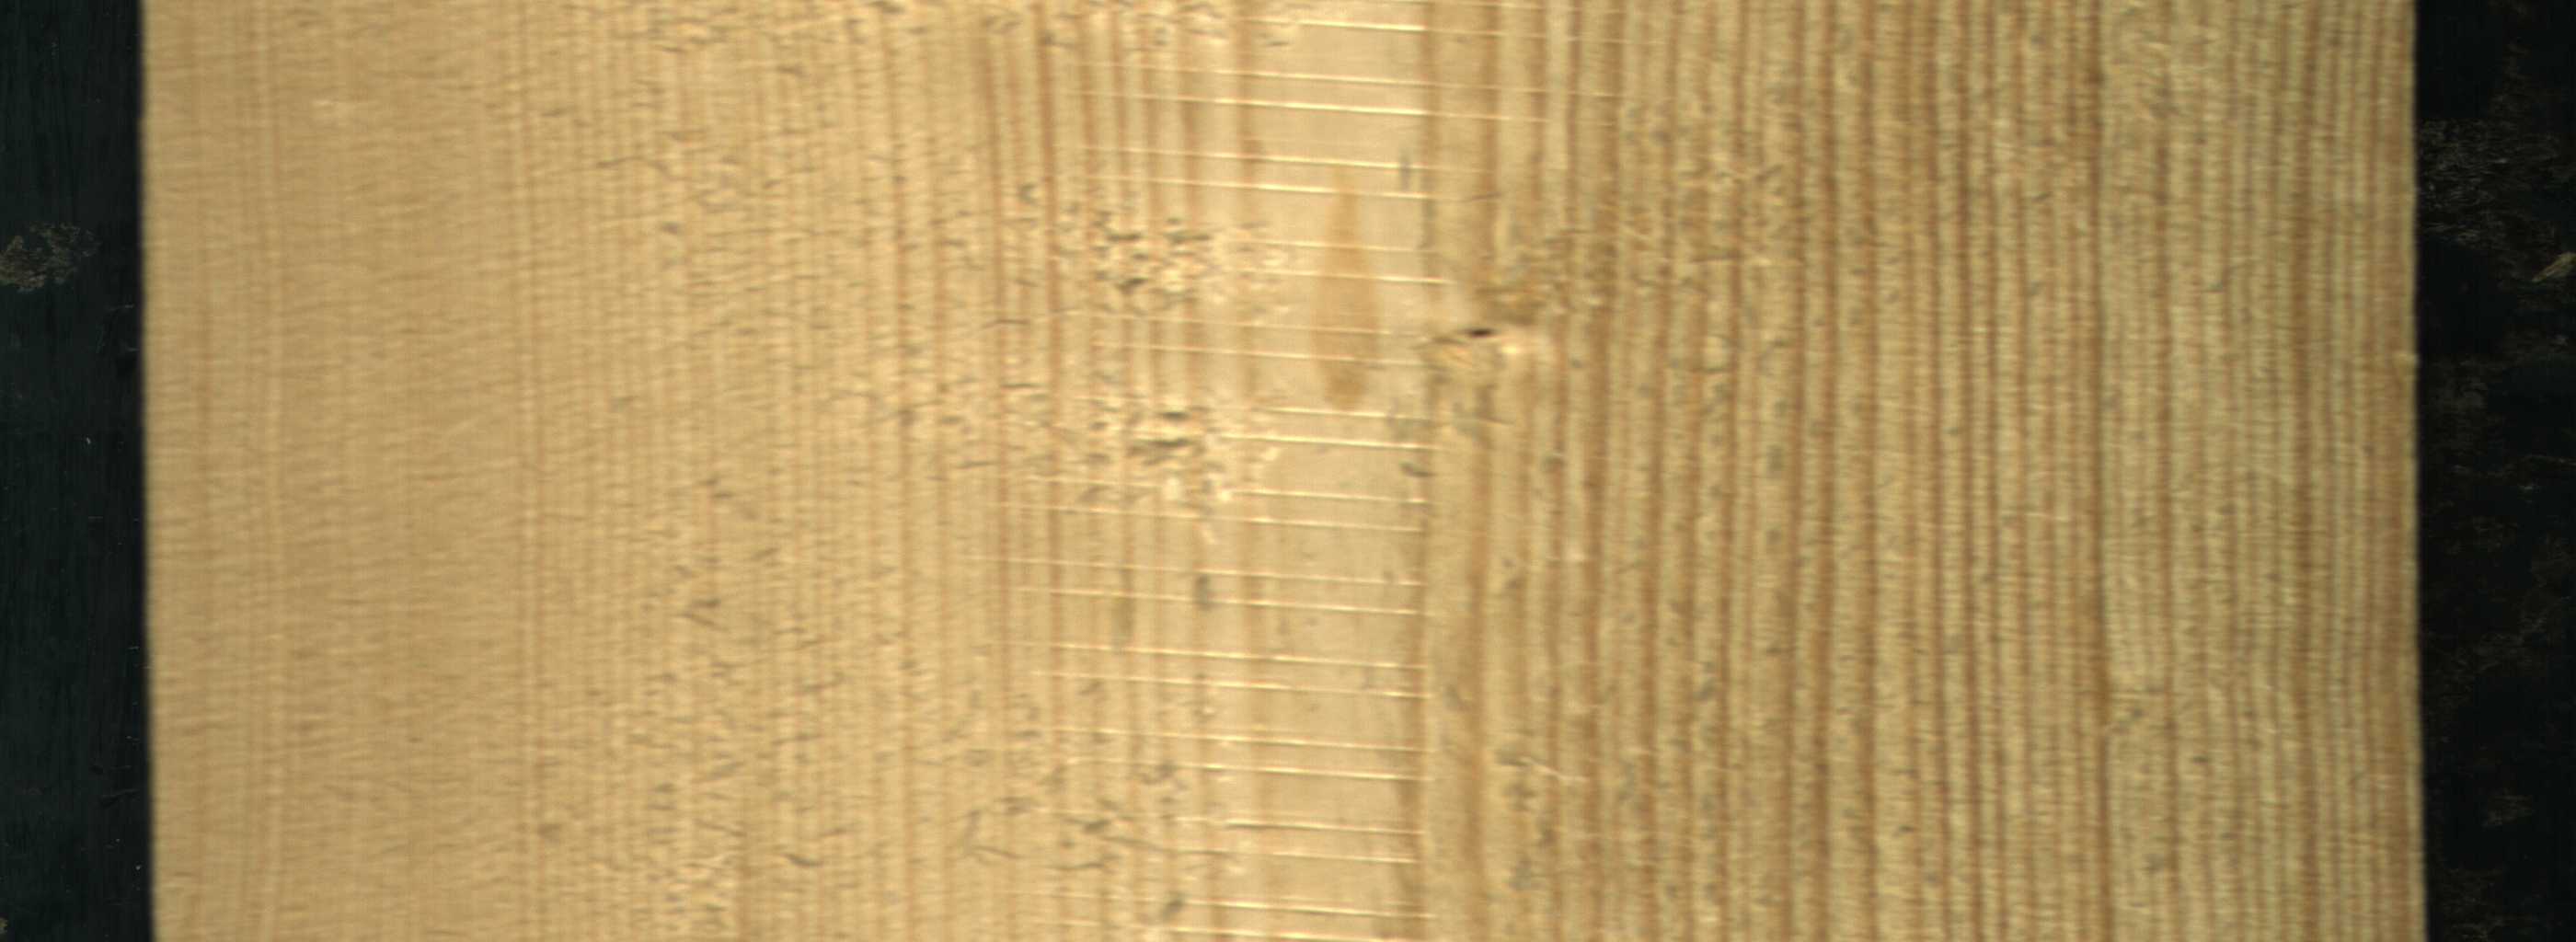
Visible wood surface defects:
Live_Knot